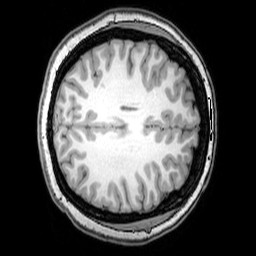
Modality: T1w
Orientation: axial
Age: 24
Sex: female
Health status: healthy
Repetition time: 0.081 s
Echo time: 0.037 s